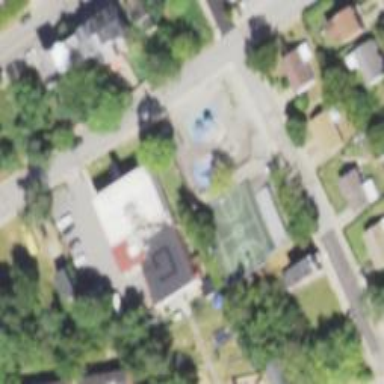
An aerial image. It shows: Playground area for leisure land.